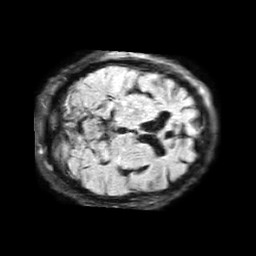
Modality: FLAIR
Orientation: axial
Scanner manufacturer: philips
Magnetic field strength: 1.5 T
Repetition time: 6 s
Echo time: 0.1032 s